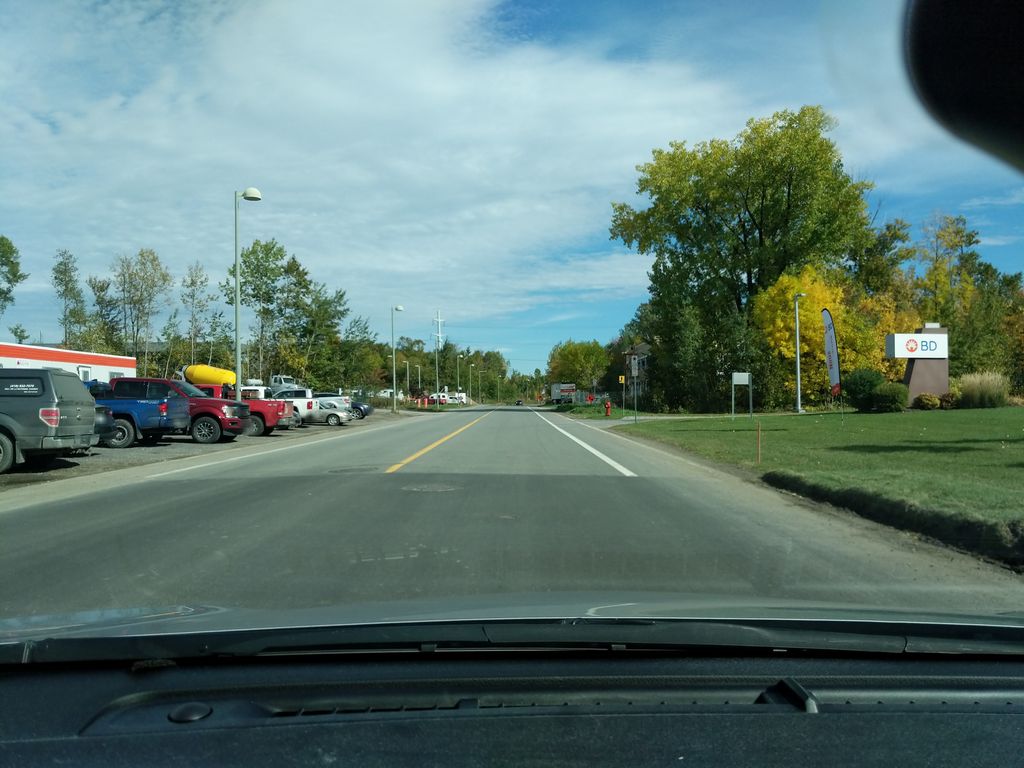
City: quebec_city